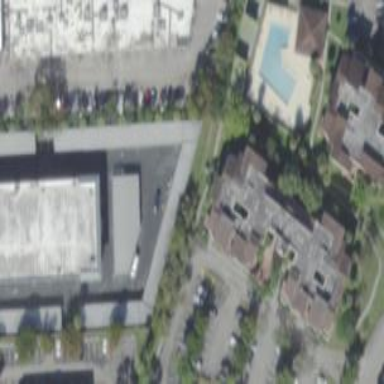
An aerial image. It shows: Commercial building.